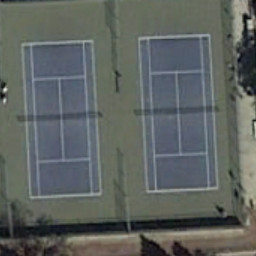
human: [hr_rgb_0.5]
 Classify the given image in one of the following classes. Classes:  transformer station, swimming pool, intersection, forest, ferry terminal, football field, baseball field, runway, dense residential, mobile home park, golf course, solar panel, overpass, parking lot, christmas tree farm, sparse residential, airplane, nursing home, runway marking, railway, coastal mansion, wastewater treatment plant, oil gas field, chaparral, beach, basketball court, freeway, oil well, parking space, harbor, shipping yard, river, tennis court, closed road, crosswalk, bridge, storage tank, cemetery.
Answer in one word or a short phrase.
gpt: tennis court